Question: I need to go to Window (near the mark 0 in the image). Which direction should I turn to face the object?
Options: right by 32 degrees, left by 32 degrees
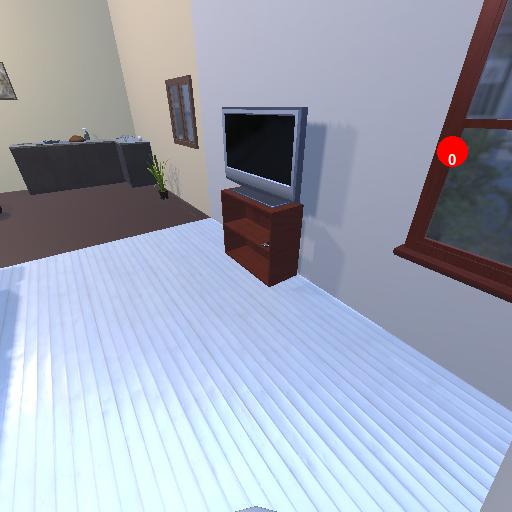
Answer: right by 32 degrees